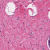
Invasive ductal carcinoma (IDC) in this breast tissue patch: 0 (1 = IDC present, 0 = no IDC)